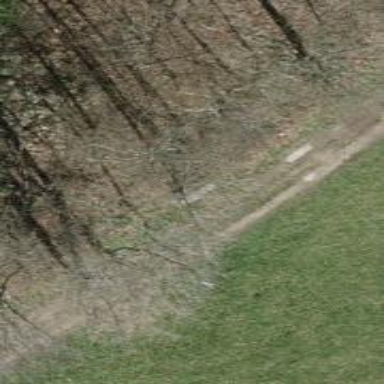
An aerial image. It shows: Brown bench in the vicinity.